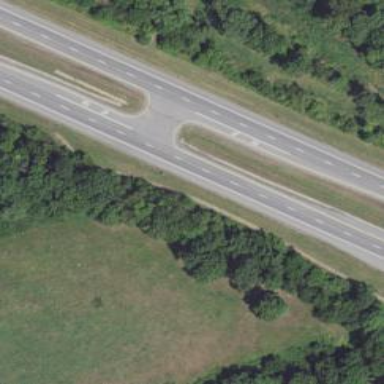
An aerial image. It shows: Trunk link road with asphalt surface.